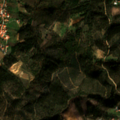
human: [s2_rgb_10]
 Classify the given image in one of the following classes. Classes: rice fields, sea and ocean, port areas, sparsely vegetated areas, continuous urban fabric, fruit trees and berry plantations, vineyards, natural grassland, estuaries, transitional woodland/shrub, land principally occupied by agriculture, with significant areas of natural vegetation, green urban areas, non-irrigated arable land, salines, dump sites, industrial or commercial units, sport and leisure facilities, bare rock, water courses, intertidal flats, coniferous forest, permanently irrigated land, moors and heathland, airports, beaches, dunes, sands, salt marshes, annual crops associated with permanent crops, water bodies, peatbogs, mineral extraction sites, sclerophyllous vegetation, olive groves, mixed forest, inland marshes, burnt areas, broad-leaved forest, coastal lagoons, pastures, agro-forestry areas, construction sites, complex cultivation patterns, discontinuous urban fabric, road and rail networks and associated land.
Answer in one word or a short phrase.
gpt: complex cultivation patterns, broad-leaved forest, transitional woodland/shrub